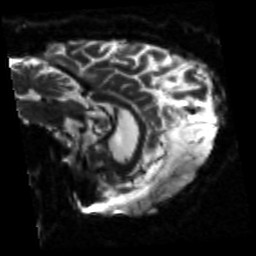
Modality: sbref
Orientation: sagittal
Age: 62
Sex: male
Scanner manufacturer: siemens
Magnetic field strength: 3 T
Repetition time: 5.25 s
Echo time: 0.08 s